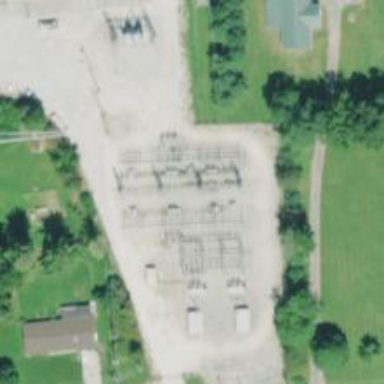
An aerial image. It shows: Switch used for power control.